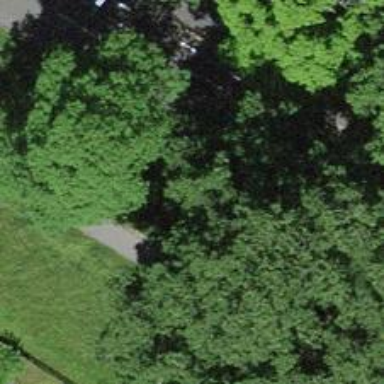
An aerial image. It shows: Avenue lined with trees.